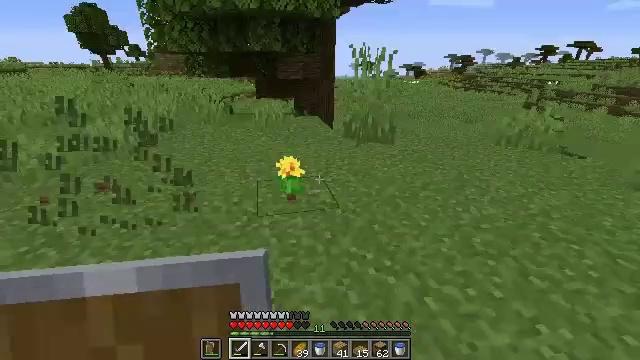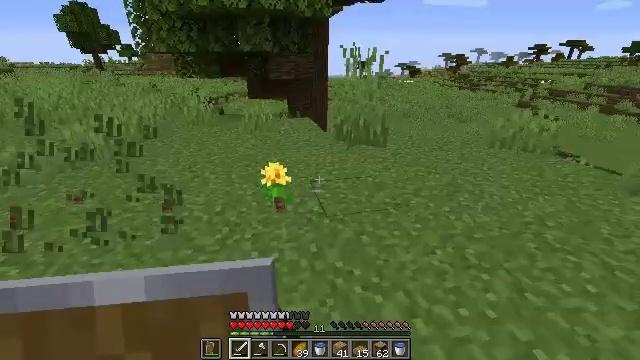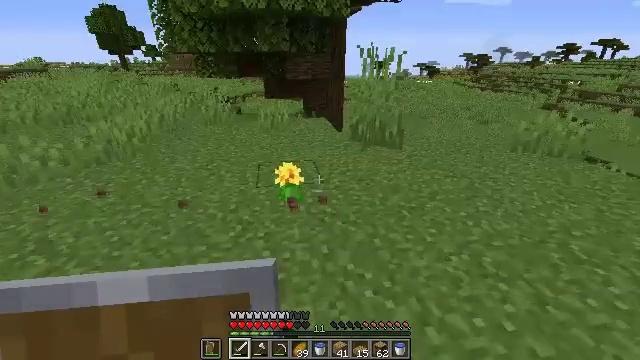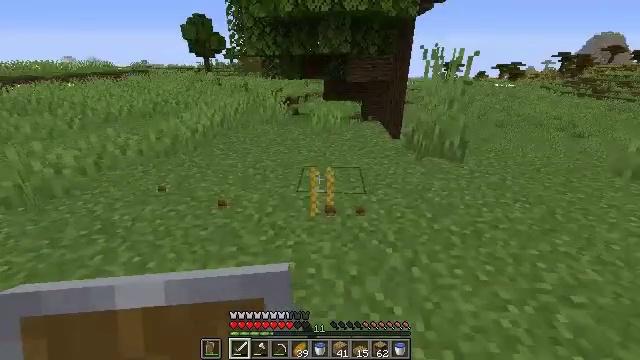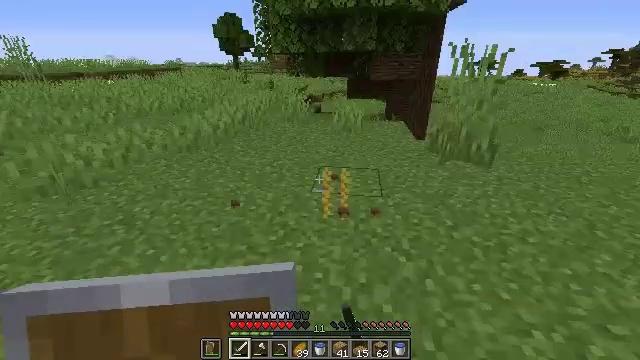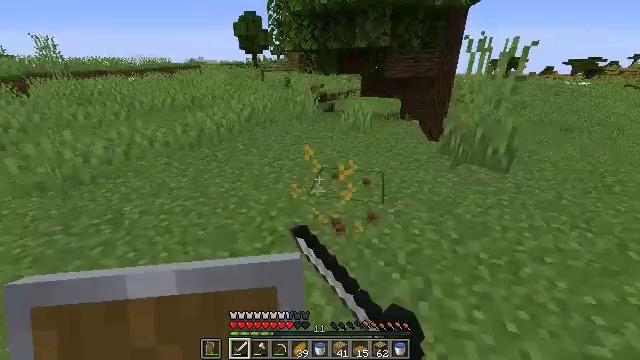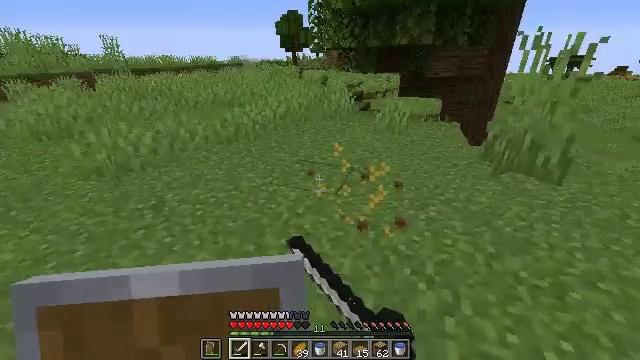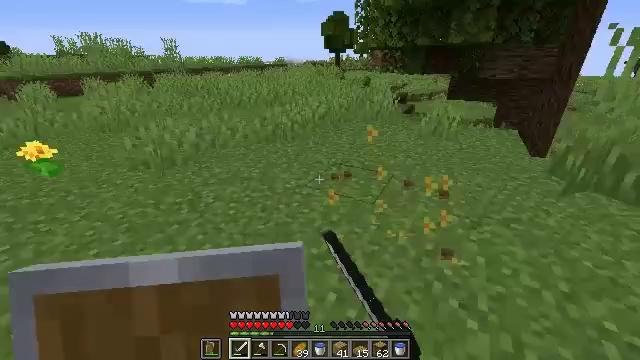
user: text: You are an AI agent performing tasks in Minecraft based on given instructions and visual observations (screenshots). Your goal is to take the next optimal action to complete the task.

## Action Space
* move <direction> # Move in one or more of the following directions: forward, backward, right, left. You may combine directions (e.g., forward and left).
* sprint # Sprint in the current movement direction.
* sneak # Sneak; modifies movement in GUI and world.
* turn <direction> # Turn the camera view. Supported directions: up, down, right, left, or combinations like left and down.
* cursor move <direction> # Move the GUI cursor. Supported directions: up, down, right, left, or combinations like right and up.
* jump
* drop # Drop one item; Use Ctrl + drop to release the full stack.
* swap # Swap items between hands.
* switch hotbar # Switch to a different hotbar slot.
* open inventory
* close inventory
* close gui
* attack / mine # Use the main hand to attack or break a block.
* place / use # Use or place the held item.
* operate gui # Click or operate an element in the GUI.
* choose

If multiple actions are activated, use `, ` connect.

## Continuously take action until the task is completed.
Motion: motion action
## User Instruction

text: Break the dandelion to obtain it.
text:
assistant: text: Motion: move forward and move right, attack / mine
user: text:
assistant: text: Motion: move forward and move right, turn left, attack / mine
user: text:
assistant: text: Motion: move forward and move right, turn left, attack / mine
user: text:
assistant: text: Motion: move forward and move right, turn left, attack / mine
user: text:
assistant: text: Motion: move forward and move right, turn left, attack / mine
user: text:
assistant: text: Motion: move forward and move left, turn left, attack / mine
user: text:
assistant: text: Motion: move forward and move left, turn left, attack / mine
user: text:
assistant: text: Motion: attack / mine